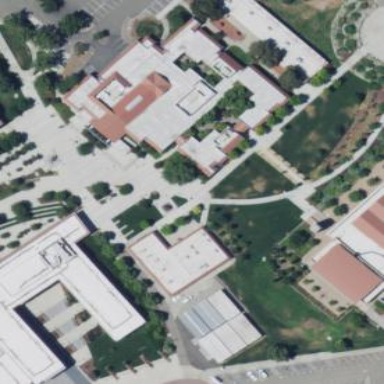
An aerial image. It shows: College building.